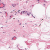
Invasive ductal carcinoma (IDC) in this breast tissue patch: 0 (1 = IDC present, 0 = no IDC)